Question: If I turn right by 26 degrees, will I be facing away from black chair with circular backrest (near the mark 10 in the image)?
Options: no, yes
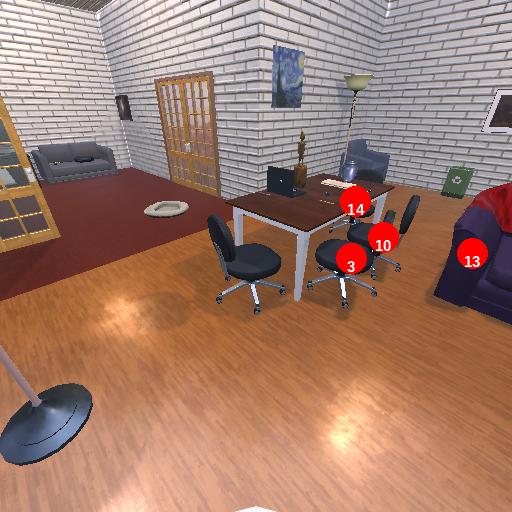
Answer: no